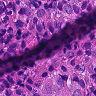
Metastatic tissue present: yes